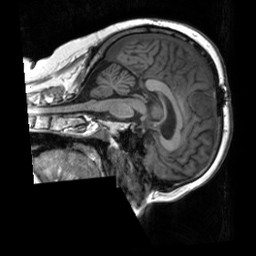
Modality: T1w
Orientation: sagittal
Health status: ill
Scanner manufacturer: siemens
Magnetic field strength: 3 T
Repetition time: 1.7 s
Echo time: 0.00239 s